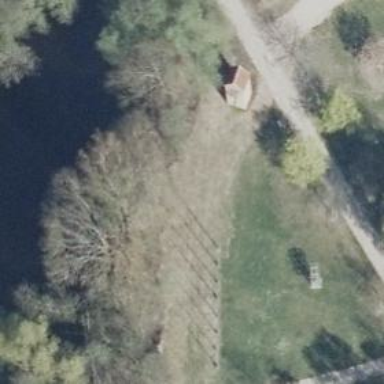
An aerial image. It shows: Flagpole which is man-made.